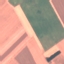
Land use / land cover class: AnnualCrop